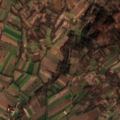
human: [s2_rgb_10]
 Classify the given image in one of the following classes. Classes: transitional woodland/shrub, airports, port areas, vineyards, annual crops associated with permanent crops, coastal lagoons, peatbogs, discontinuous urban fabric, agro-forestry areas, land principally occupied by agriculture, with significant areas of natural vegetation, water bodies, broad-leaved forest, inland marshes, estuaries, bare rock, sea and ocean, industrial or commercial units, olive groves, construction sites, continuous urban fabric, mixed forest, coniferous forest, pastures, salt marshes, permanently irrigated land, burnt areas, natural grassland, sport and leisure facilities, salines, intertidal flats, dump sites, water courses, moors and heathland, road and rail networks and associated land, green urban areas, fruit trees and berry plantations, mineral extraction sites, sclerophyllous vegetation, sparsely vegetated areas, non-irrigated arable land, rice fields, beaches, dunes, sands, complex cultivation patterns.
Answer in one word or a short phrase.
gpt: complex cultivation patterns, land principally occupied by agriculture, with significant areas of natural vegetation, broad-leaved forest